Field crop: maize
Growth stage: 1
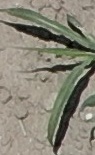
Species: sorghum